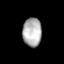
Tissue: lung
Cell type: Endothelial cells
Senescence score: 0.6402
Nuclear area (px): 529
Mean DAPI intensity: 178.204